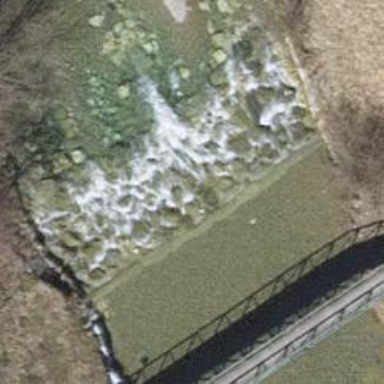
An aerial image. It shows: Weir along the waterway.